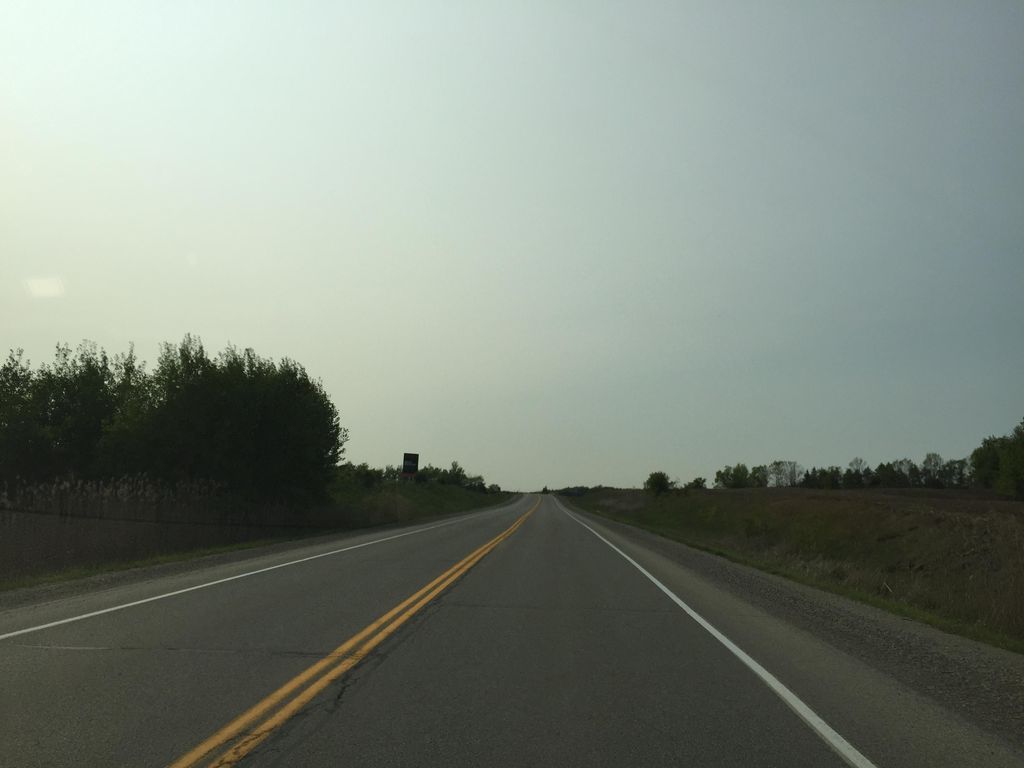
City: kitchener-waterloo